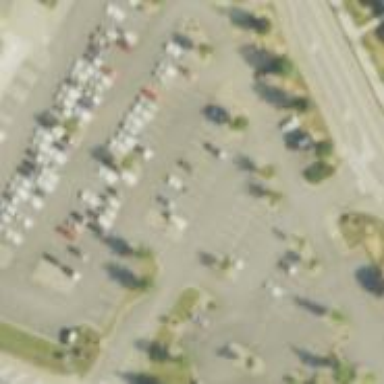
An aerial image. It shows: Parking area with park and ride facility. The surface of the parking area is designated for this purpose.